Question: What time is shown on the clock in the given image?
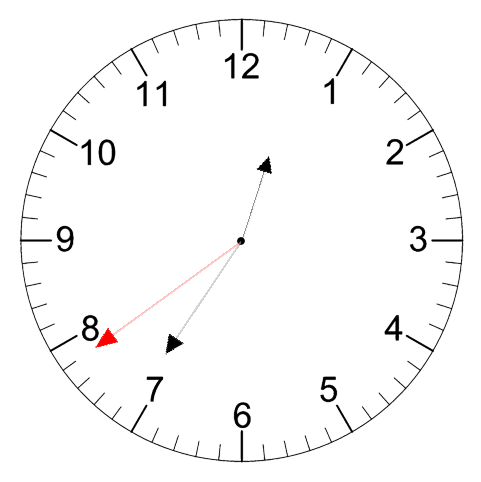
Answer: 12:35:39